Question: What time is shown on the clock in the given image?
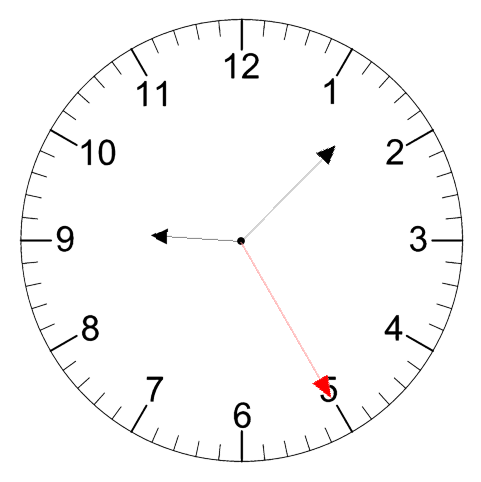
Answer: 09:07:25